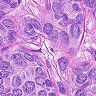
Metastatic tissue present: yes